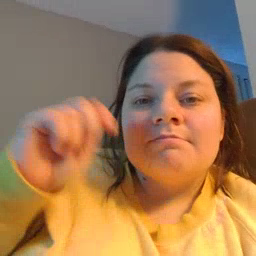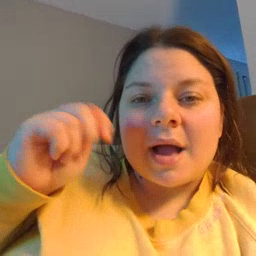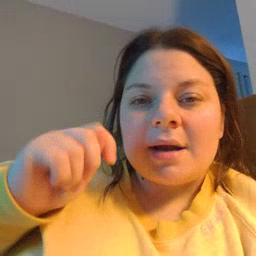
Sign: potty